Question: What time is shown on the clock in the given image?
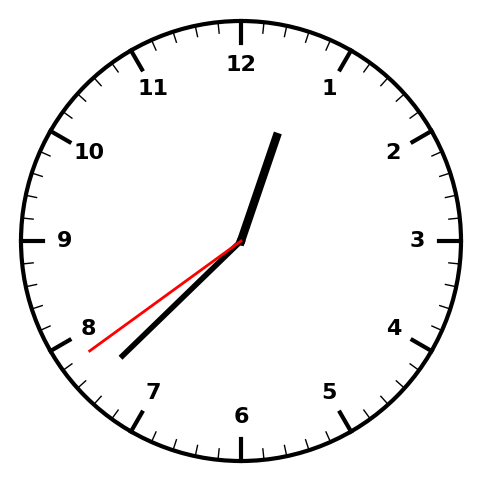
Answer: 12:37:39